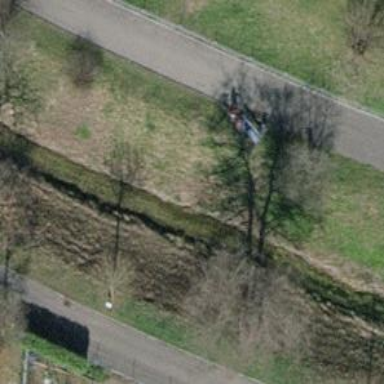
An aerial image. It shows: Bench.